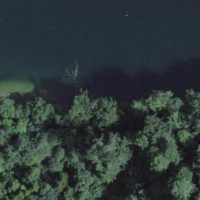
EUNIS habitat code: 14
Species observed at this site:
Ilex aquifolium